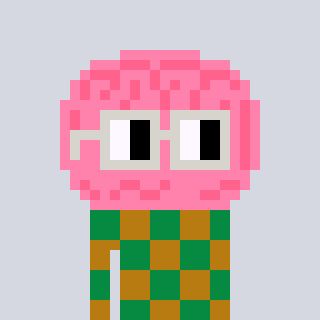
a pixel art character with square light gray glasses, a brain-shaped head and a gold-colored body on a cool background